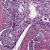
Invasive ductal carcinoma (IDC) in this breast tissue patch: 0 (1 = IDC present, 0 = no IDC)